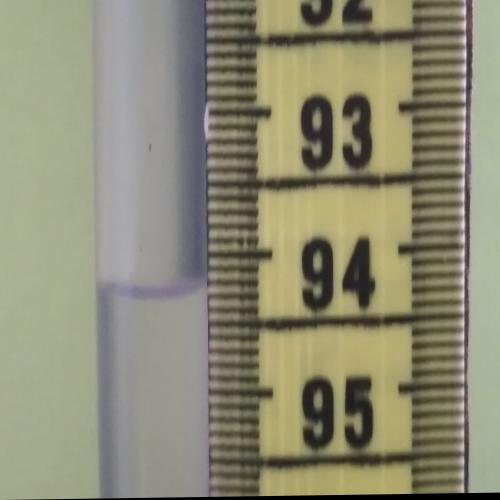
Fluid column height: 94.3 cm